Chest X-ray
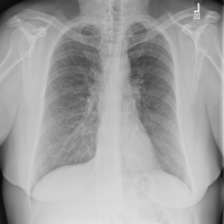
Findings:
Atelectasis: negative
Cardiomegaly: negative
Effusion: negative
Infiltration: negative
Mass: negative
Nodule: negative
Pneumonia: negative
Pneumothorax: negative
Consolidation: negative
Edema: negative
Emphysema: negative
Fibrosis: negative
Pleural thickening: negative
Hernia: negative